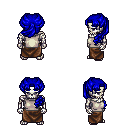
a pixel art fantasy rpg character, male body template, skeleton, white sleeveless shirt, robe skirt, blue princess hairstyle, four views (front, back, left, right), 2x2 character sprite sheet, small pixel art, hard edges, no anti-aliasing